Question: im building an app which grabs all the contacts from iPhone book and filter it my names having only emails. i use the following function for that (filtering with names having email address)
'''
- (long)personRecord:(ABRecordRef)paramPerson{
if(paramPerson == nil){
NSLog(@"The given Person is Null");
}
ABMutableMultiValueRef emails = ABRecordCopyValue(paramPerson, kABPersonEmailProperty);
if(emails == nil){
return 0;
}
NSLog(@"%ld",ABMultiValueGetCount(emails));
// return (ABMultiValueGetCount(emails));
return (ABMultiValueGetCount(emails));
}
'''
When analysed I'm geting potential leak

how can i resolve this Leak ....????
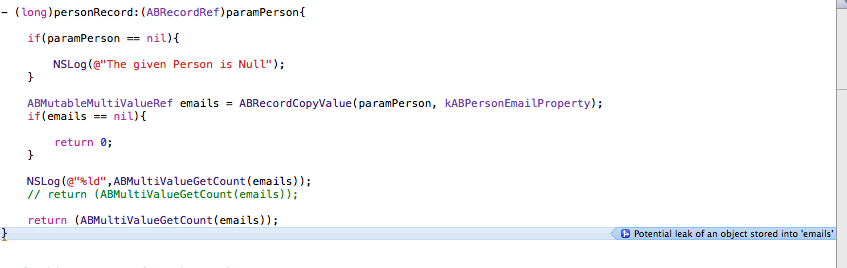
Answer: You are getting a copy of that object from 'ABRecordRef'. So you need to release it.
Change your method like;
'''
- (long)personRecord:(ABRecordRef)paramPerson
{
if(paramPerson == nil)
{
NSLog(@"The given Person is Null");
}
ABMutableMultiValueRef emails = ABRecordCopyValue(paramPerson, kABPersonEmailProperty);
if(emails == nil)
{
return 0;
}
NSLog(@"%ld",ABMultiValueGetCount(emails));
// return (ABMultiValueGetCount(emails));
long count = ABMultiValueGetCount(emails);
CFRelease(emails);
return count;
}
'''